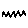
Label: zigzag